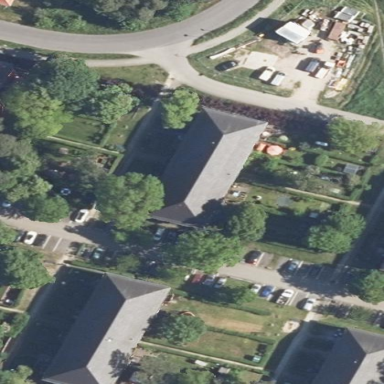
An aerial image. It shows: Terrace building with hipped black roof.